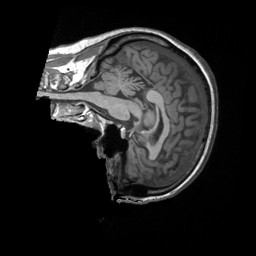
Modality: T1w
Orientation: sagittal
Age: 51
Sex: female
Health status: ill
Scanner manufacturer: siemens
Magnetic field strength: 3 T
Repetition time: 1.9 s
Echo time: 0.00247 s